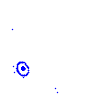
Particle: pion